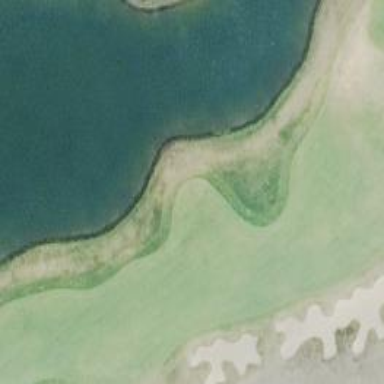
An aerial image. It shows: Golf fairway surrounded by grass.